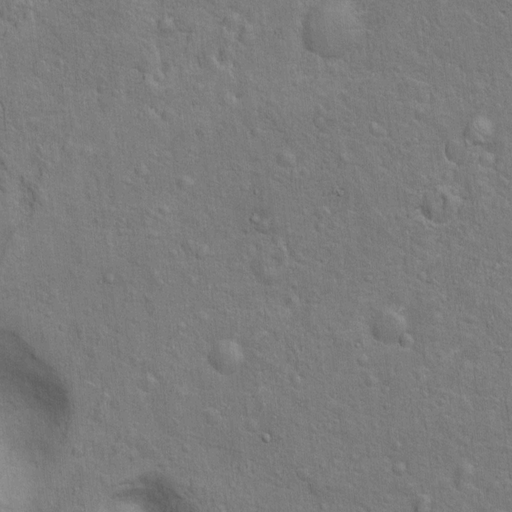
Classes present: Background, Cone